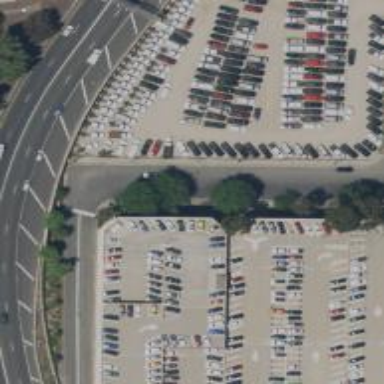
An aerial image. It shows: Multi-storey parking lot with asphalt surface.